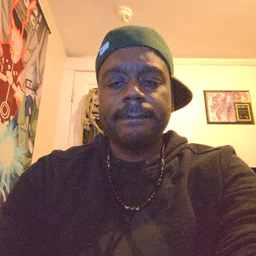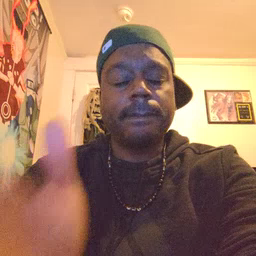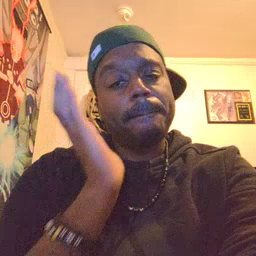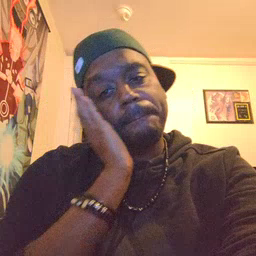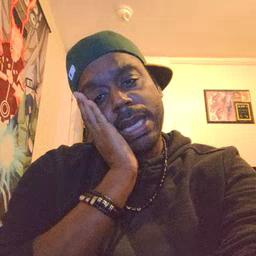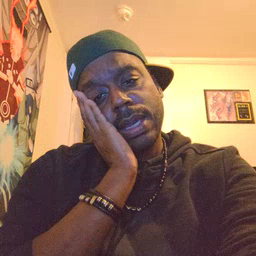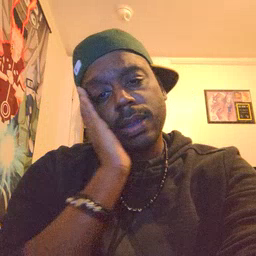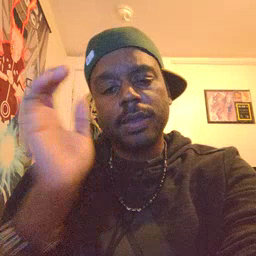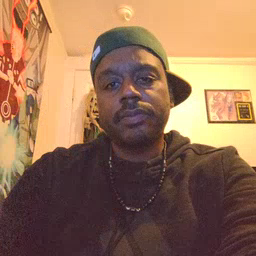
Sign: bed